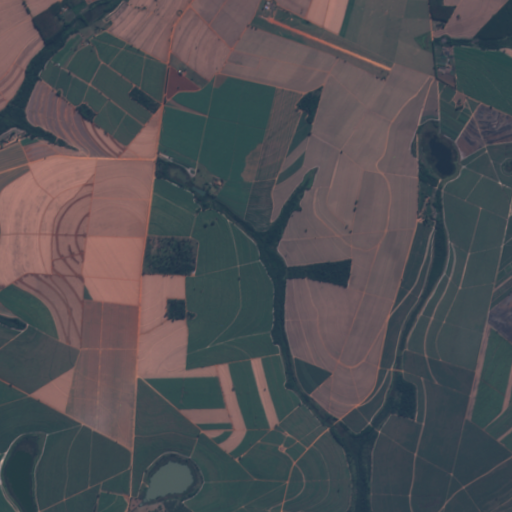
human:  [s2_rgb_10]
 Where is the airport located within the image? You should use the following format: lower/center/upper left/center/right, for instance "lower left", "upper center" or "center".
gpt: The airport is located in the upper right of the image.
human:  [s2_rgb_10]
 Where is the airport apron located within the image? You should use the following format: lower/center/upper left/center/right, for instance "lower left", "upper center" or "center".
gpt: The airport apron is located in the upper center of the image.
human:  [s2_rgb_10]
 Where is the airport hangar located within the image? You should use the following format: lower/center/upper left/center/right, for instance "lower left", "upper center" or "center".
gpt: The airport hangar is located in the upper center of the image.
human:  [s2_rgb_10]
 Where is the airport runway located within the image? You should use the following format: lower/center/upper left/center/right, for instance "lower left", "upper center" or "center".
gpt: The airport runway is located in the upper right of the image.
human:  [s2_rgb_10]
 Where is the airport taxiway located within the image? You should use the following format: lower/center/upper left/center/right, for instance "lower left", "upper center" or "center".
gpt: The airport taxiway is located in the upper center of the image.
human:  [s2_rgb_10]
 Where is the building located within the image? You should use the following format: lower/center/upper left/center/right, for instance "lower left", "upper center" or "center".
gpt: There is no building in the image.